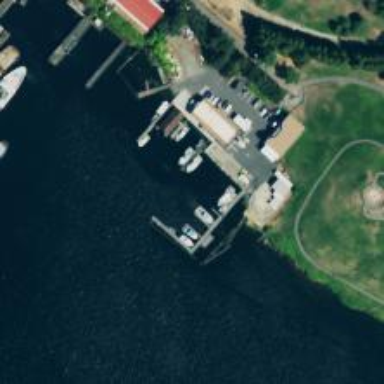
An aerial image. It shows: Man-made pier.